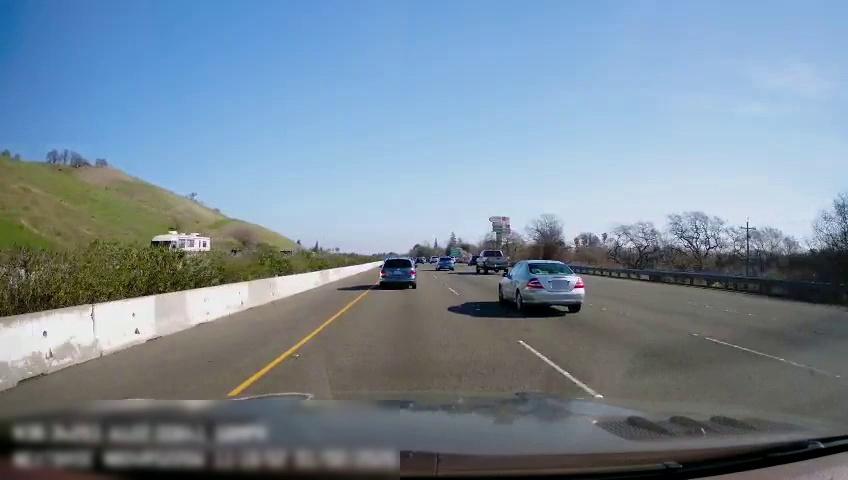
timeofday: Day
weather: Sunny
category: Drivable Space
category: Vehicles | Car
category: Vehicles | Van
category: Vehicles | Truck
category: Vehicles | Car
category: Vehicles | Car
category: Vehicles | SUV
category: Lanes | Current Lane
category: Lanes | Current Lane
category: Lanes | Alternate Lane